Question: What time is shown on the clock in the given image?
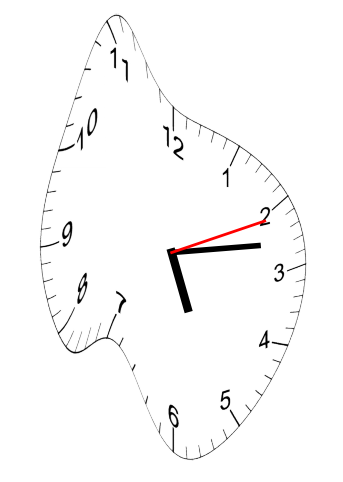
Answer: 05:13:11